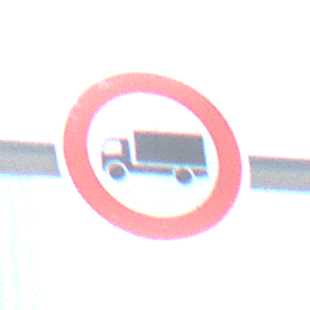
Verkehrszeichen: VerbotFuerKraftfahrzeugeUeberDreiKommaFuenfTonnen
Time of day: MorningAfternoon
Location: Outdoor (Urban)
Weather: PartlyCloudy
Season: NotSpecified
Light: Natural